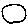
Label: circle